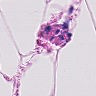
Metastatic tissue present: no